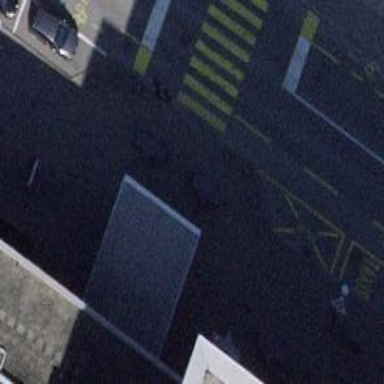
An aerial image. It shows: Kerb serving as barrier.